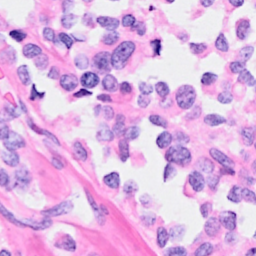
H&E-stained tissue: Breast